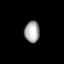
Tissue: prostate
Cell type: Epithelial cells
Senescence score: 0.3271
Nuclear area (px): 315
Mean DAPI intensity: 167.39